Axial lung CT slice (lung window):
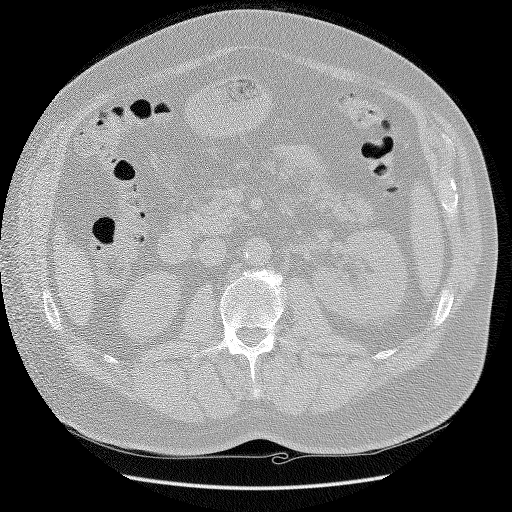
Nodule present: no